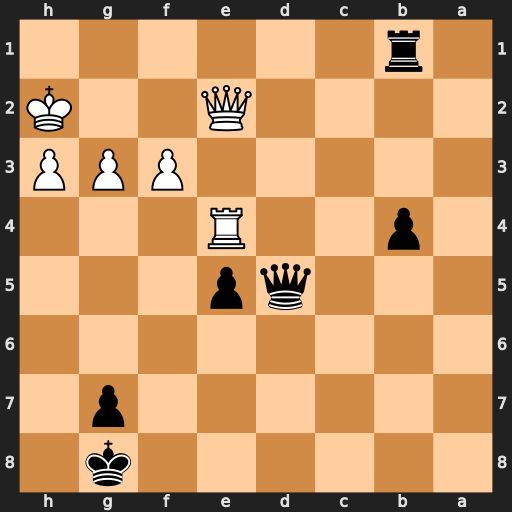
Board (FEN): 6k1/6p1/8/3qp3/1p2R3/5PPP/4Q2K/1r6
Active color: b
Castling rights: -
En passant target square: -
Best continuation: Rd1 Rxe5 Rd2 Rxd5 Rxe2+ Kg1 b3